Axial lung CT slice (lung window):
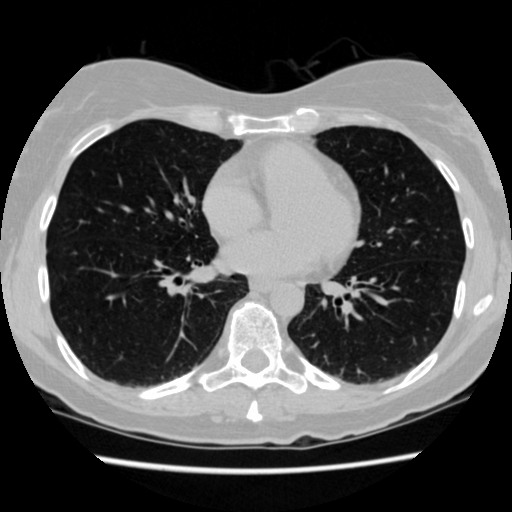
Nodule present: no